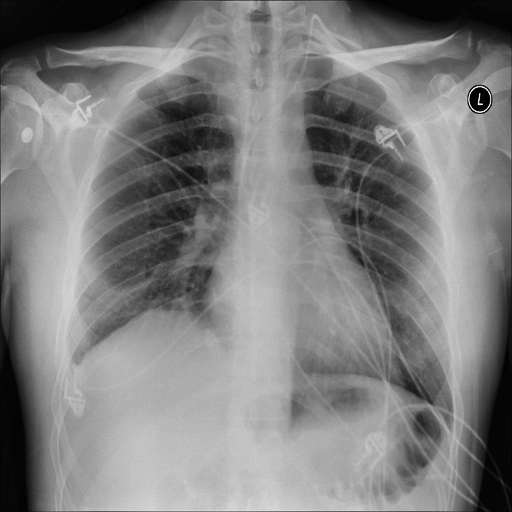
Finding: NORMAL